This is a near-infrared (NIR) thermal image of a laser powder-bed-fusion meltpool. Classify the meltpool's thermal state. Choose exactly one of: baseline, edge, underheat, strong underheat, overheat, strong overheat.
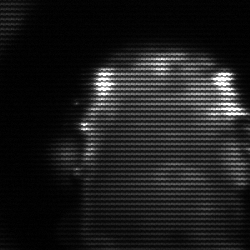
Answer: baseline